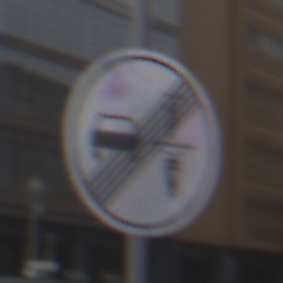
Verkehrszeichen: EndeVerbotUeberholenEinspurigeFahrzeuge
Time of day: MorningAfternoon
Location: Outdoor (Urban)
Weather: Overcast
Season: NotSpecified
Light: Natural